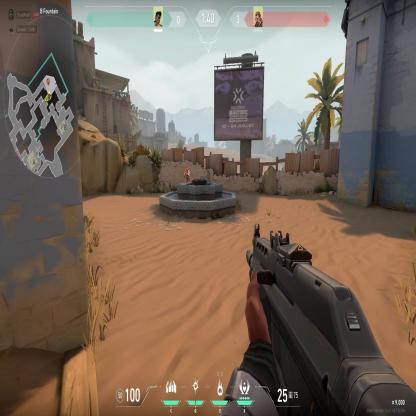
Label: enemy